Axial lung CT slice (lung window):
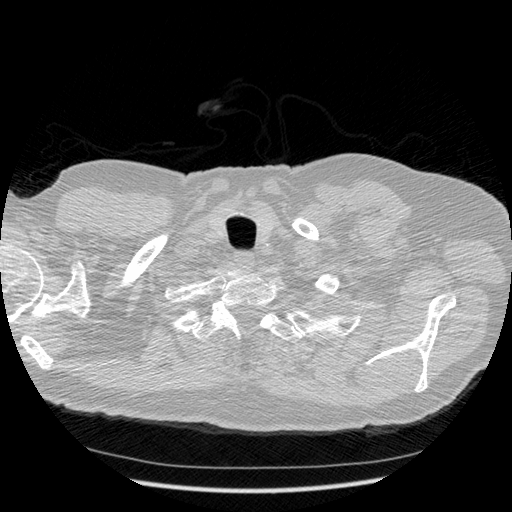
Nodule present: no